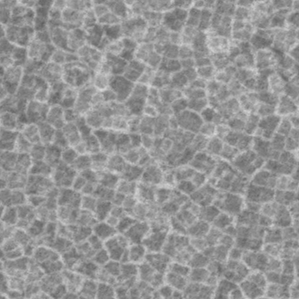
Label: frost